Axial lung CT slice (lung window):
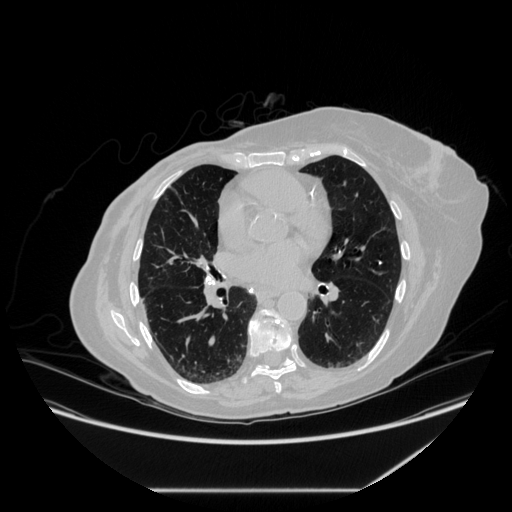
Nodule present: no